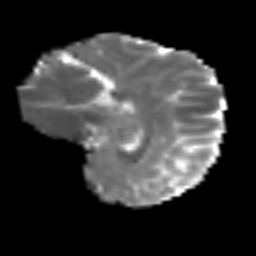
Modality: MD
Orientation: sagittal
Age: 39
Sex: female
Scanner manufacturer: siemens
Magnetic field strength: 3 T
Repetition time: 3.2 s
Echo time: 0.081 s